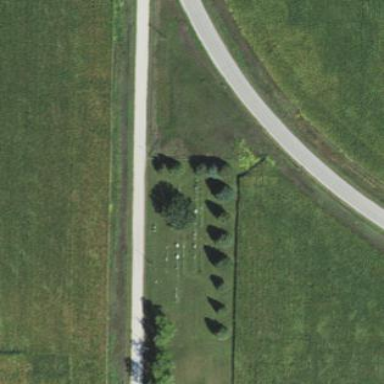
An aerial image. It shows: Cemetery.